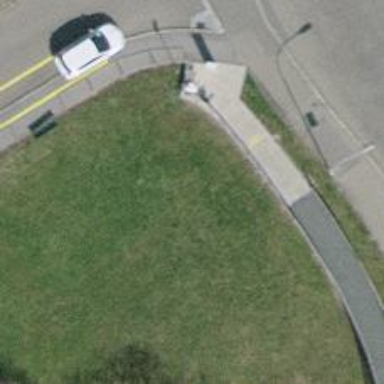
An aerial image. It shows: Bench.